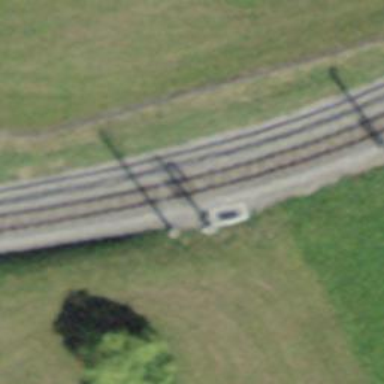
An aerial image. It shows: Railway signal.